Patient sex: M
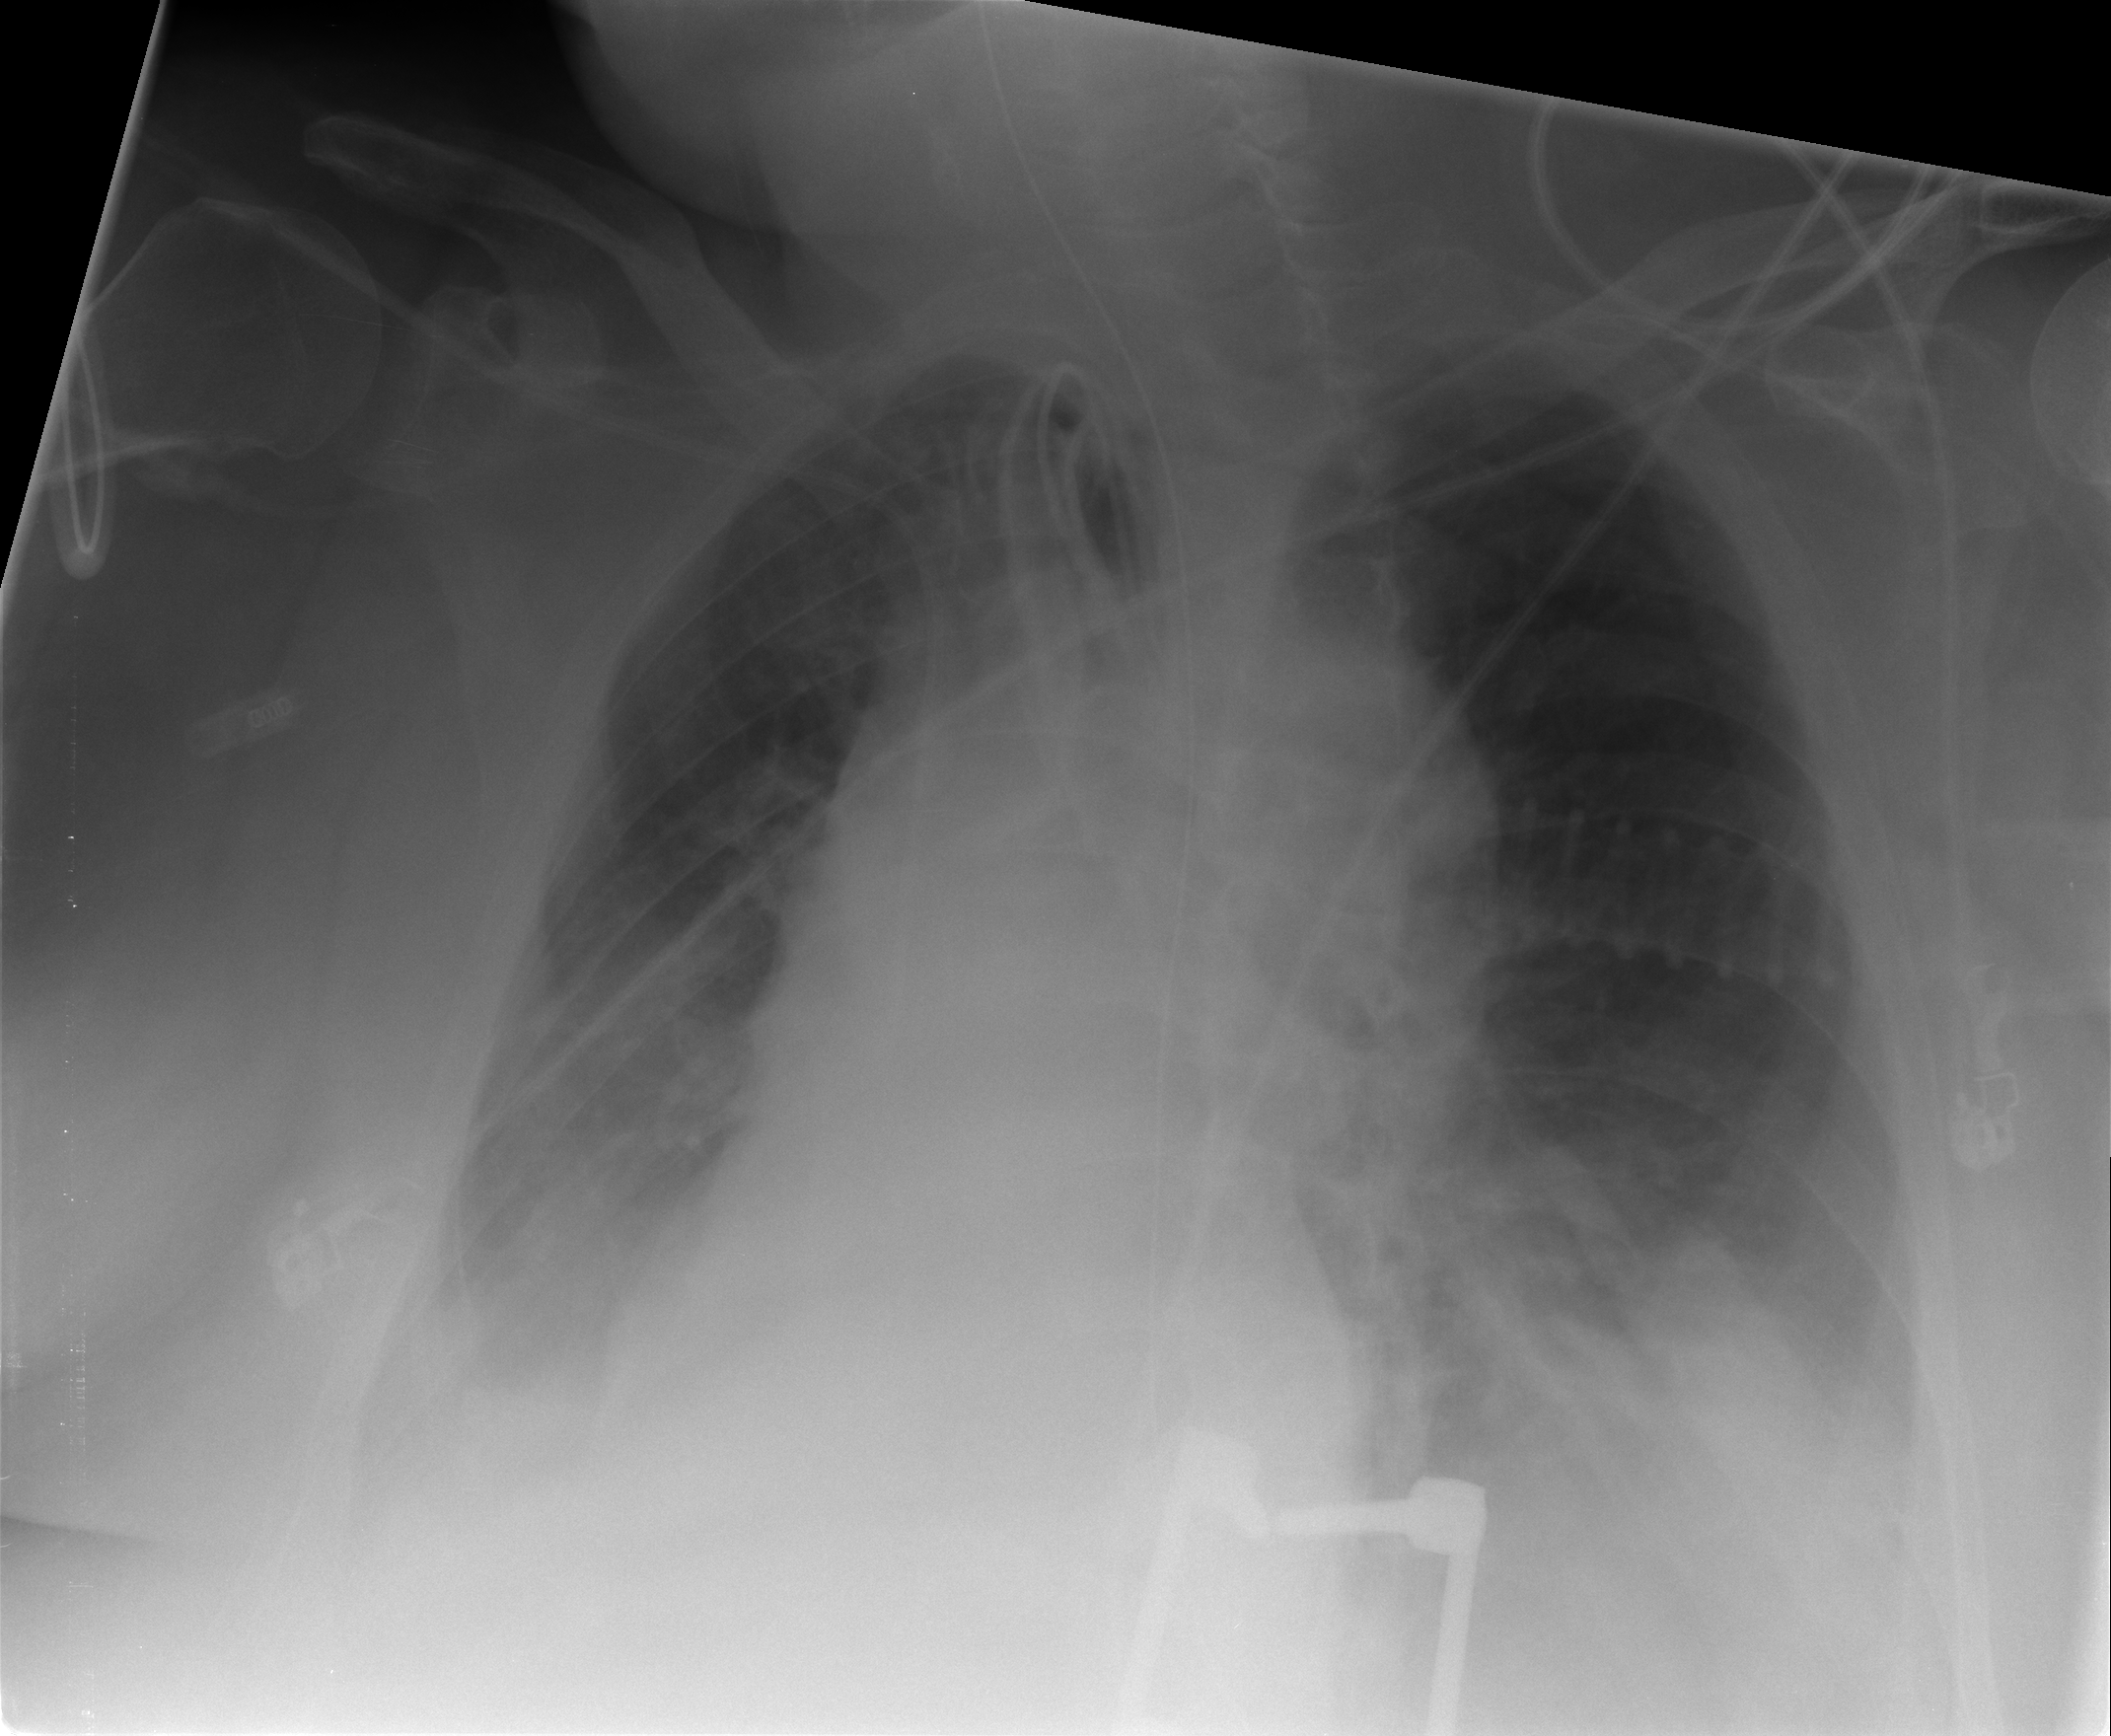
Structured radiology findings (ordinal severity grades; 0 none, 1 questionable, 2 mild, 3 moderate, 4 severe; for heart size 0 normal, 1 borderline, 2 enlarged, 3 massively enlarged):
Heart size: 0
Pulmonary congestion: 0
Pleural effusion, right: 2
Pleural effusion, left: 2
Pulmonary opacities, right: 1
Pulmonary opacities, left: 0
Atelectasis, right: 2
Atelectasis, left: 2